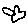
Label: bird